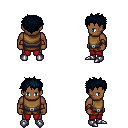
a pixel art fantasy rpg character, male body template, human, dark skin, leather chest armor, red pants, raven bedhead hairstyle, cloth bracers, metal boots, four views (front, back, left, right), 2x2 character sprite sheet, small pixel art, hard edges, no anti-aliasing